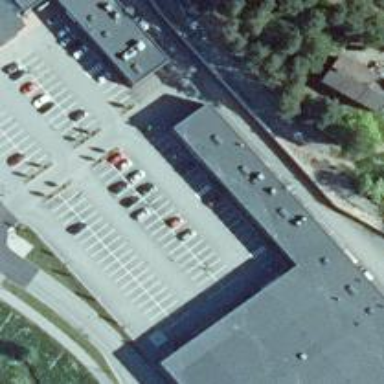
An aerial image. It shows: Veterinary facility.